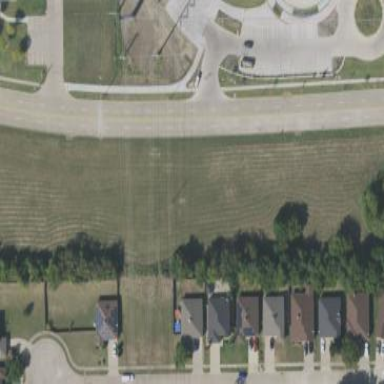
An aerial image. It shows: Grassy plot in zoning area.